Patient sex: M
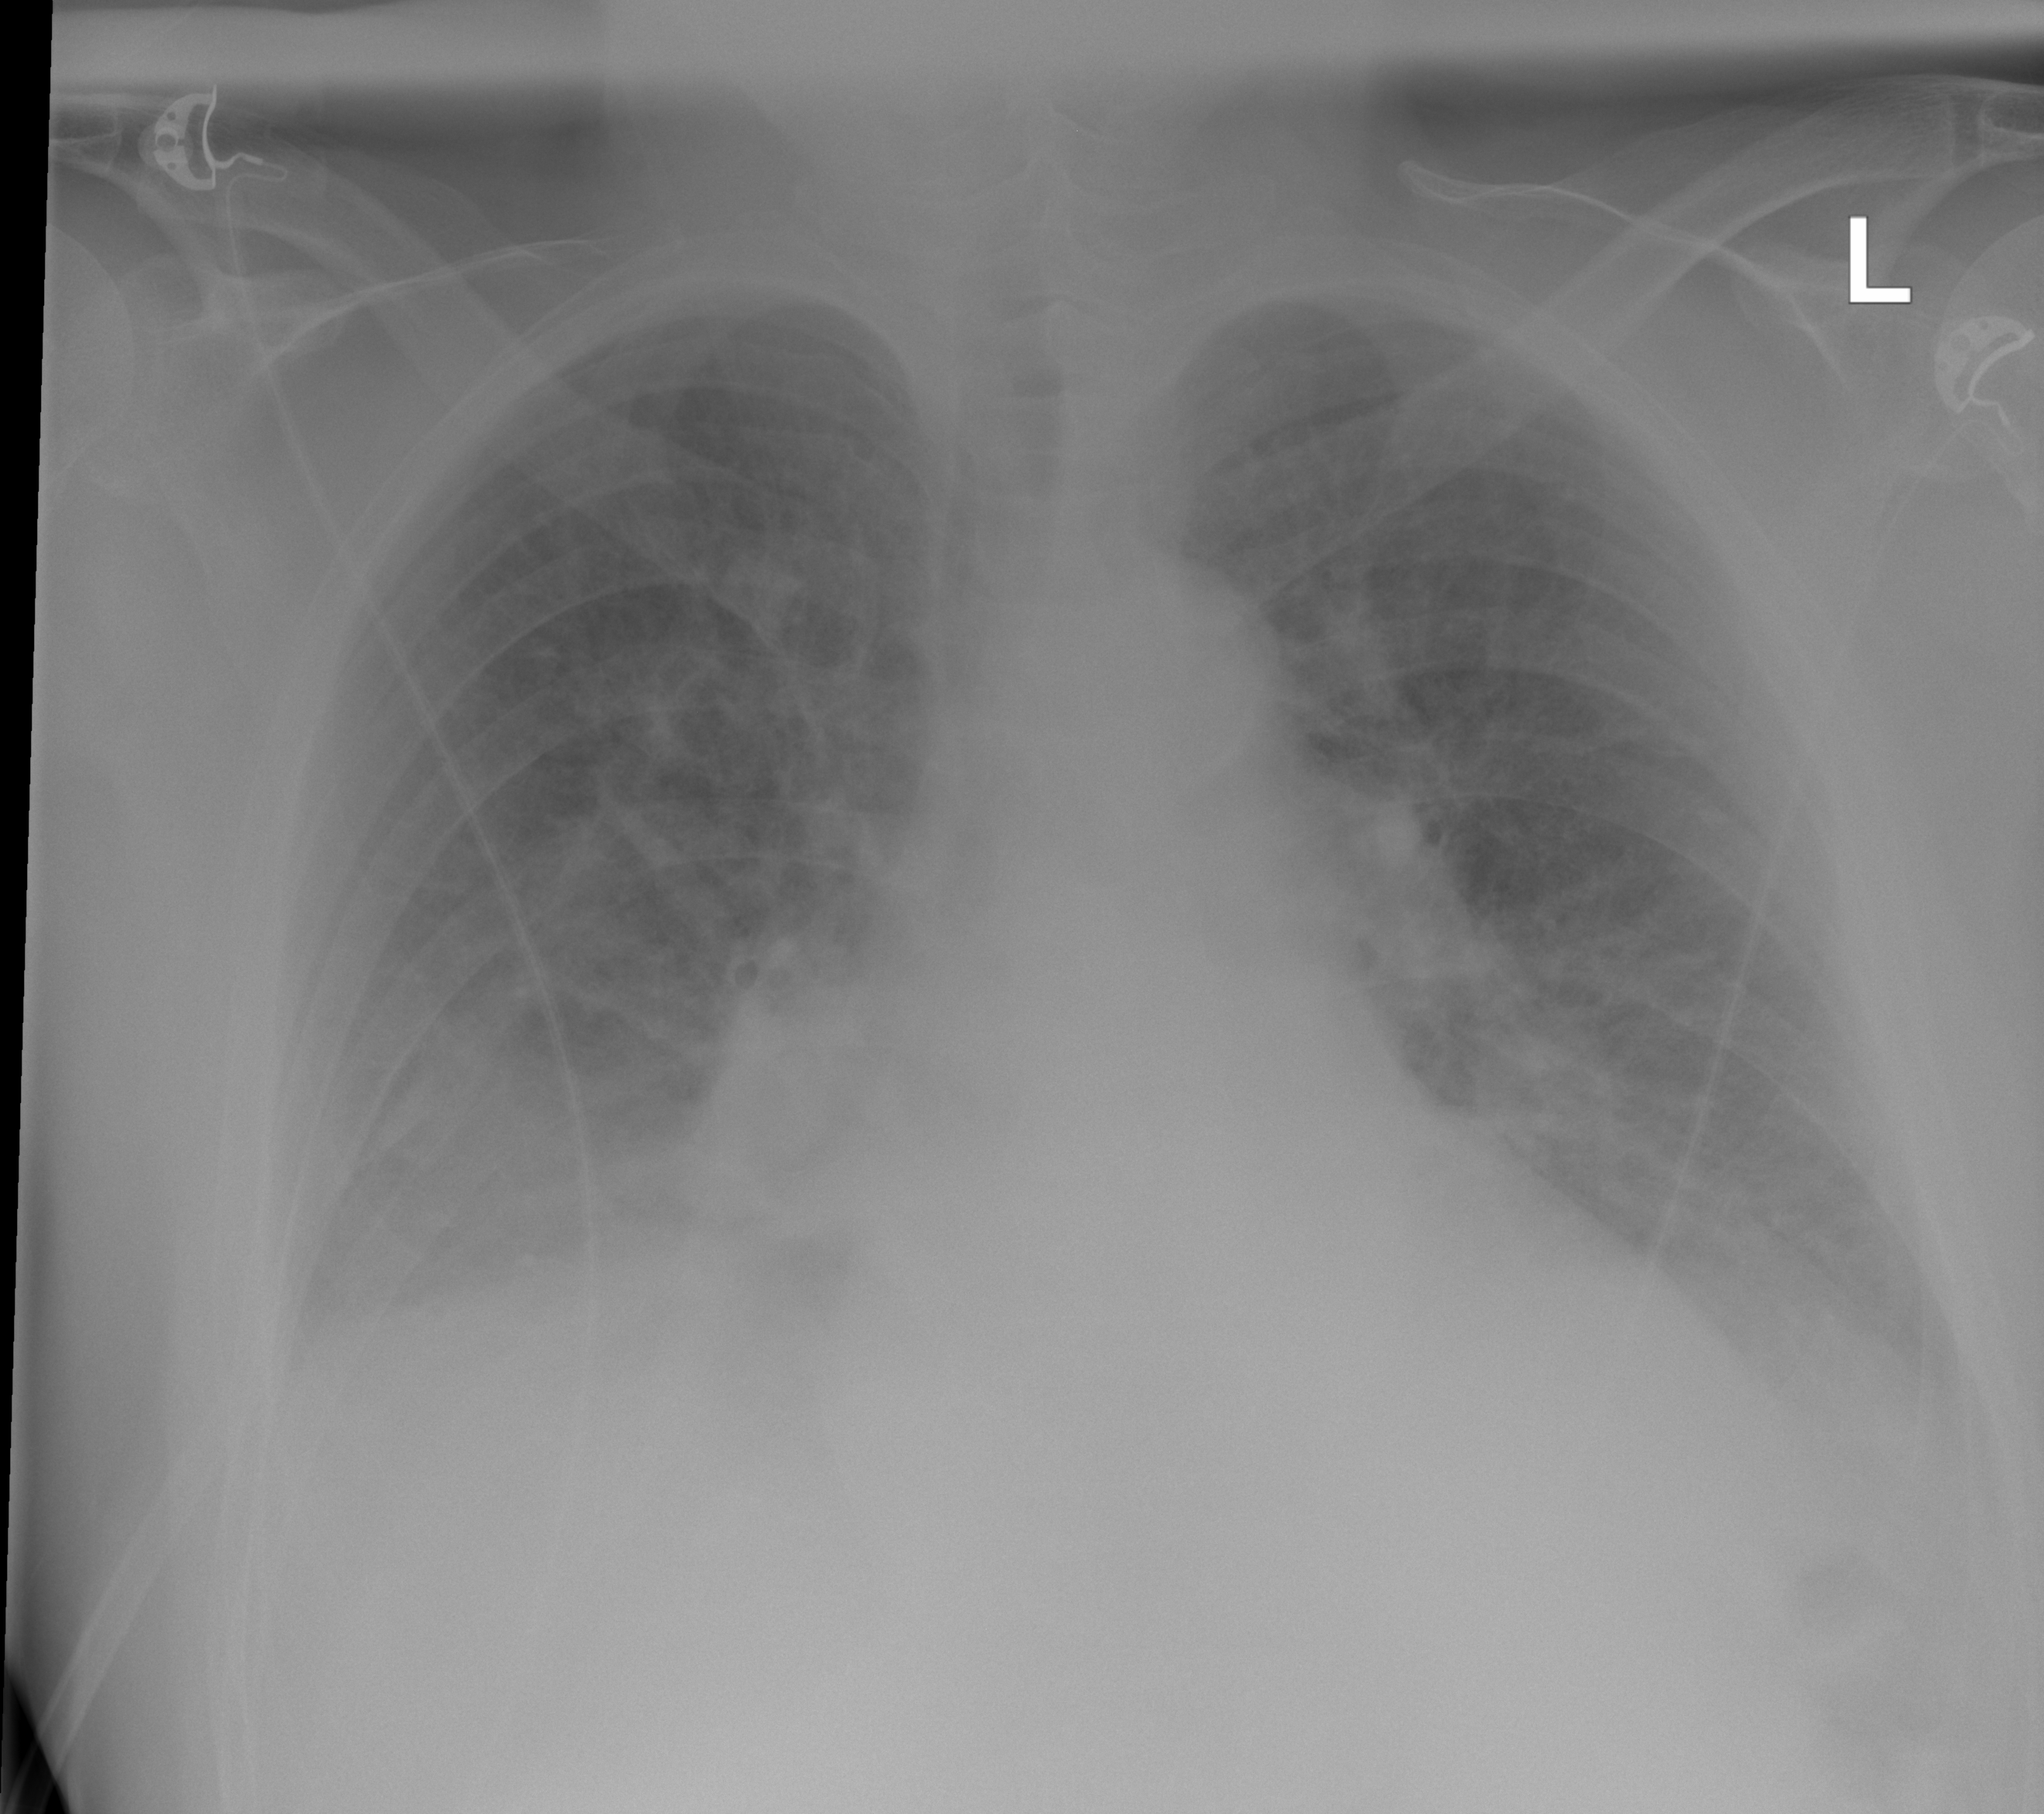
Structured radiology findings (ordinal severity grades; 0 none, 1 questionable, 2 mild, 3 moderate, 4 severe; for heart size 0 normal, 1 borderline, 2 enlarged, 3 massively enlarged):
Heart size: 2
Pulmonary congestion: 2
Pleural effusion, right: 2
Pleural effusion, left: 1
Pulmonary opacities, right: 0
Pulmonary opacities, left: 0
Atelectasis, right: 2
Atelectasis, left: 1